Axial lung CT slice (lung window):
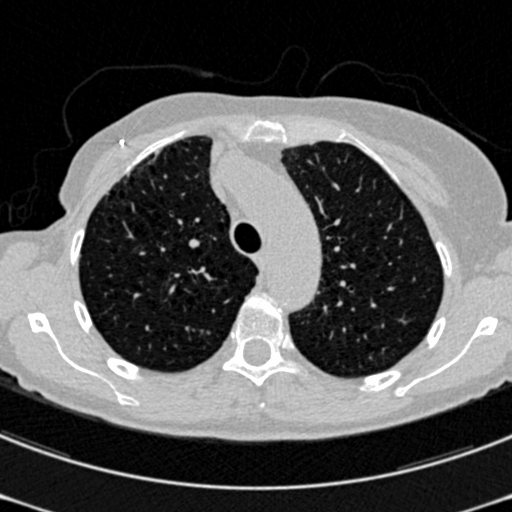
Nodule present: no